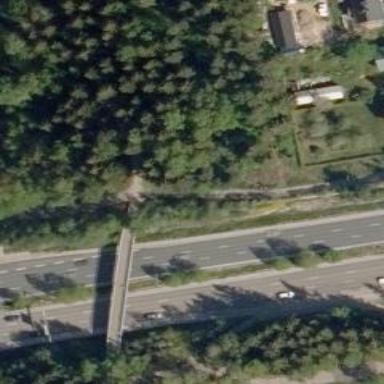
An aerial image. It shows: Bridge over asphalt cycleway for nordic skiing.